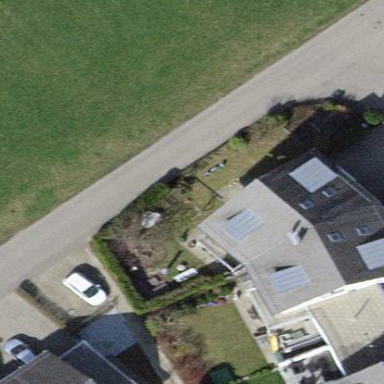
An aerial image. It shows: Semidetached house with gabled roof.